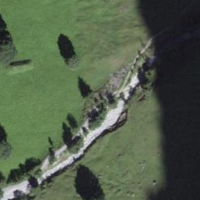
EUNIS habitat code: 24
Species observed at this site:
Gentiana verna